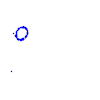
Particle: proton